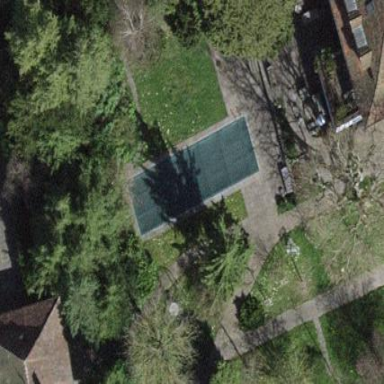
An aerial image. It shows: Swimming pool located in leisure land.